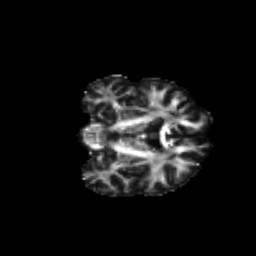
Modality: FA
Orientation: coronal
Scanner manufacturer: siemens
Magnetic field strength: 3 T
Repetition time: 9.2 s
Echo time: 0.084 s